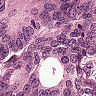
Metastatic tissue present: yes